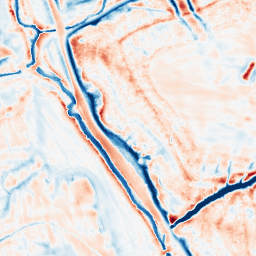
Category: edge_preserving
Decomposition family: bilateral
Decomposition parameters: d: 21
sigma_color: 25
sigma_space: 100
Upsampling method: sinc_blackman
Upsampling parameters: scale: 2
kernel_size: 16
Upsampling scale: 2